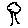
Label: tree